Question: I am pulling my hair out on this one.
We're just about done with the development of an overhaul to our site. As a last step, we're trying to wrap up all the glyphs and icons into a sprite. They're all transparent .png's so the sprite is too. It appears that if a background comes from a sptire, IE distorts it. If it comes from the original file, it does not. FF and Chrome are fine either way.
I am looking at the orignal image and the sprited version side-by-side with grids to see that the pixels are identical. I have counted the pixels in the sprite many times to ensure I'm using the right coordinates. My CSS looks like this:
'''
XXbackground: url(sprite.png) no-repeat 0px -837px; /* lozRedRedSpacer */
background: url(lozRedRedSpacer.png) no-repeat;
'''
The 'XX' lets me toggle back and forth. With the single-file version, it looks perfect: . It looks like it is 'squished' both vertically and horizontally. This does not happen in FF or Chrome.
Any ideas?
I was able to strip out most of the noise and post an example <URL>. I've added notes to the example to describe my problem.
Thank you so much for taking the time to look at this!
We've since replaced these 'overlapped divider images' with CSS pseudo-classes that REALLY do overlap and the zooming issue seems to have gone away. Of course now we have new problems - IE8 gets the z-order wrong and IE7 doesn't understand psuedo-elements at all. But at least the markup is simpler and the zooming issue is gone.
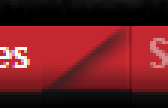
Answer: It turns out my problem was caused by IE's 'zoom' feature. Without any zoom, everything looks great like the other browsers. Even 150% or 200% looks good. But 125%, where I had it, causes this distortion. It happens in IE7 and IE8.